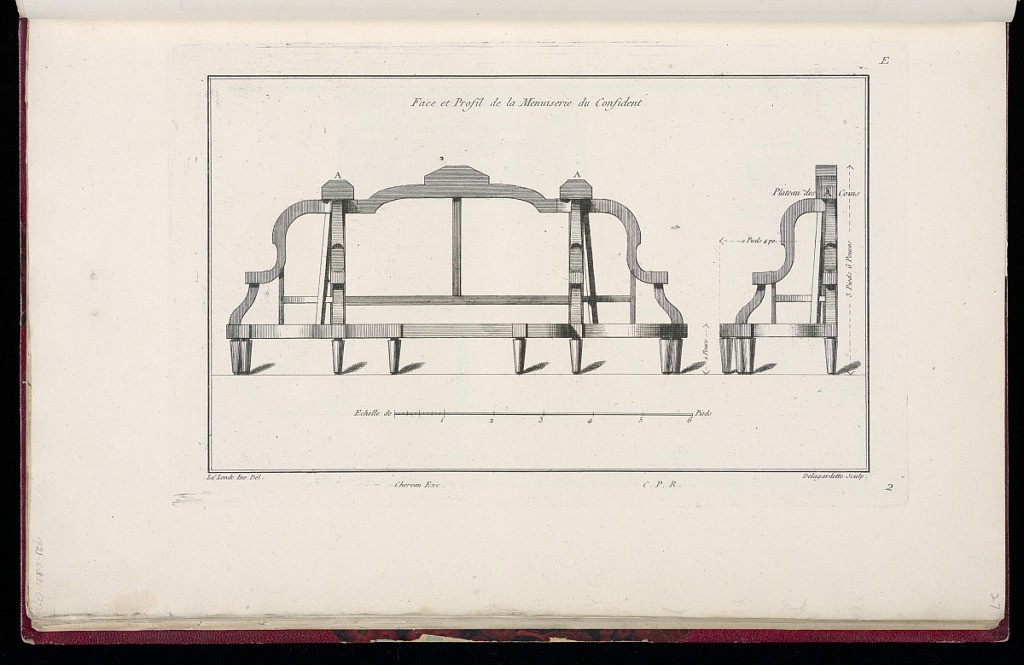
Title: Face et Profil de la Menuiserie du Confident
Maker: Richard de Lalonde, French, active 1780–96
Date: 1775-1788
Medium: Etching on off-white laid paper
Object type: Print
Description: Frontal and profiled views of the carpentry design for the "Confidence" couch (1921-6-331-26). The plate is signed and numbered.